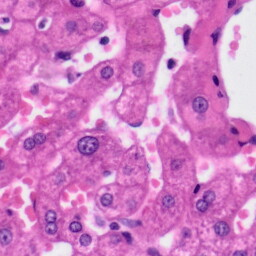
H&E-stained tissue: Liver